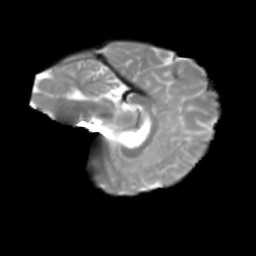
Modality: T2w
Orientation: sagittal
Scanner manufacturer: siemens
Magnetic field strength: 3 T
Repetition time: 4 s
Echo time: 0.0594 s